Question: My web application is a web interface for a desktop application called MyApplication.exe. My web application is written in C# (MVC4) that communicates with the MyApplication.exe (written in delphi) via COM-Objects.
When 16 clients invoke the web app via the browser, 16 MyApplication.exe instances will be created on the server:

My Problem: if client number 17 invokes the web application, I get the following exception in my eventlog:
The process explorer indicates, that the worker process w3wp.exe consumes ~600 MB memory, but the machine has 4 GB RAM.
Note: The created instances will be saved in sessions (inProc).
Im am Using:
1. MVC4
2. ASP.NET CLR 4.0
3. IIS 8
4. Windows Server 2012 R2 (also occurs on Windows 8.1)
5. 4GB RAM
1. Create instances locally via a VB-Script using COM-Objects. Result: I am able to create ~50 instances of MyApplication.exe with no problems.
2. Adapted the machine.config using the following entry: processModel enable="true" memoryLimit="100"
Result: After restarting the worker process, the problem still occurs.
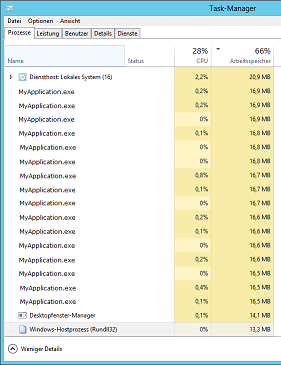
Answer: Depending on the user IIS is running under this could be a problem where the non-interactive desktop heap size is an issue. I've ran into this problem involving windows services.
When you run your test application most likely you are running under a different user. You can try adjusting the non-interactive desktop heap size in the registry to see if it resolves this issue:
Below is taken from <URL>
> To correct this problem, increase the size of the desktop heap: Run
Registry Editor (Regedt32.exe). From the HKEY_LOCAL_MACHINE subtree,
go to the following key: \System\CurrentControlSet\Control\Session
Manager\SubSystems Select the Windows value. From the Edit menu,
choose String. Increase the SharedSection parameter. For Windows NT: SharedSection specifies the system and desktop heaps
using the following format: SharedSection=xxxx,yyyy Add ",256" or
",512" after the yyyy number. For Windows 2000, Windows XP, and Windows Server 2003: SharedSection
uses the following format to specify the system and desktop heaps:
SharedSection=xxxx,yyyy,zzzz For 32-bit operating systems, increase
the yyyy value to "12288"; Increase the zzzz value to "1024". For
64-bit operating systems, increase the yyyy value to "20480"; Increase
the zzzz value to "1024".
Here is also a similar article for windows vista / 7 <URL>